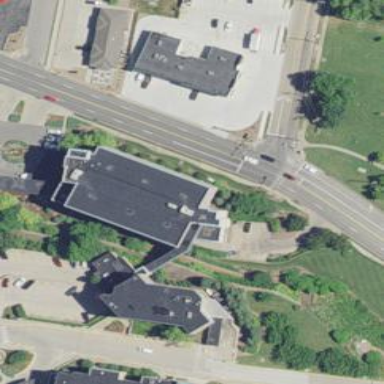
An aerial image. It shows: Building.